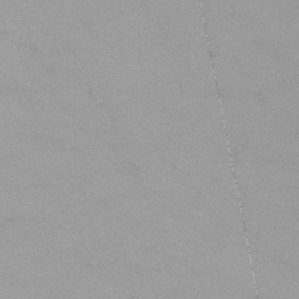
Label: frost